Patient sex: M
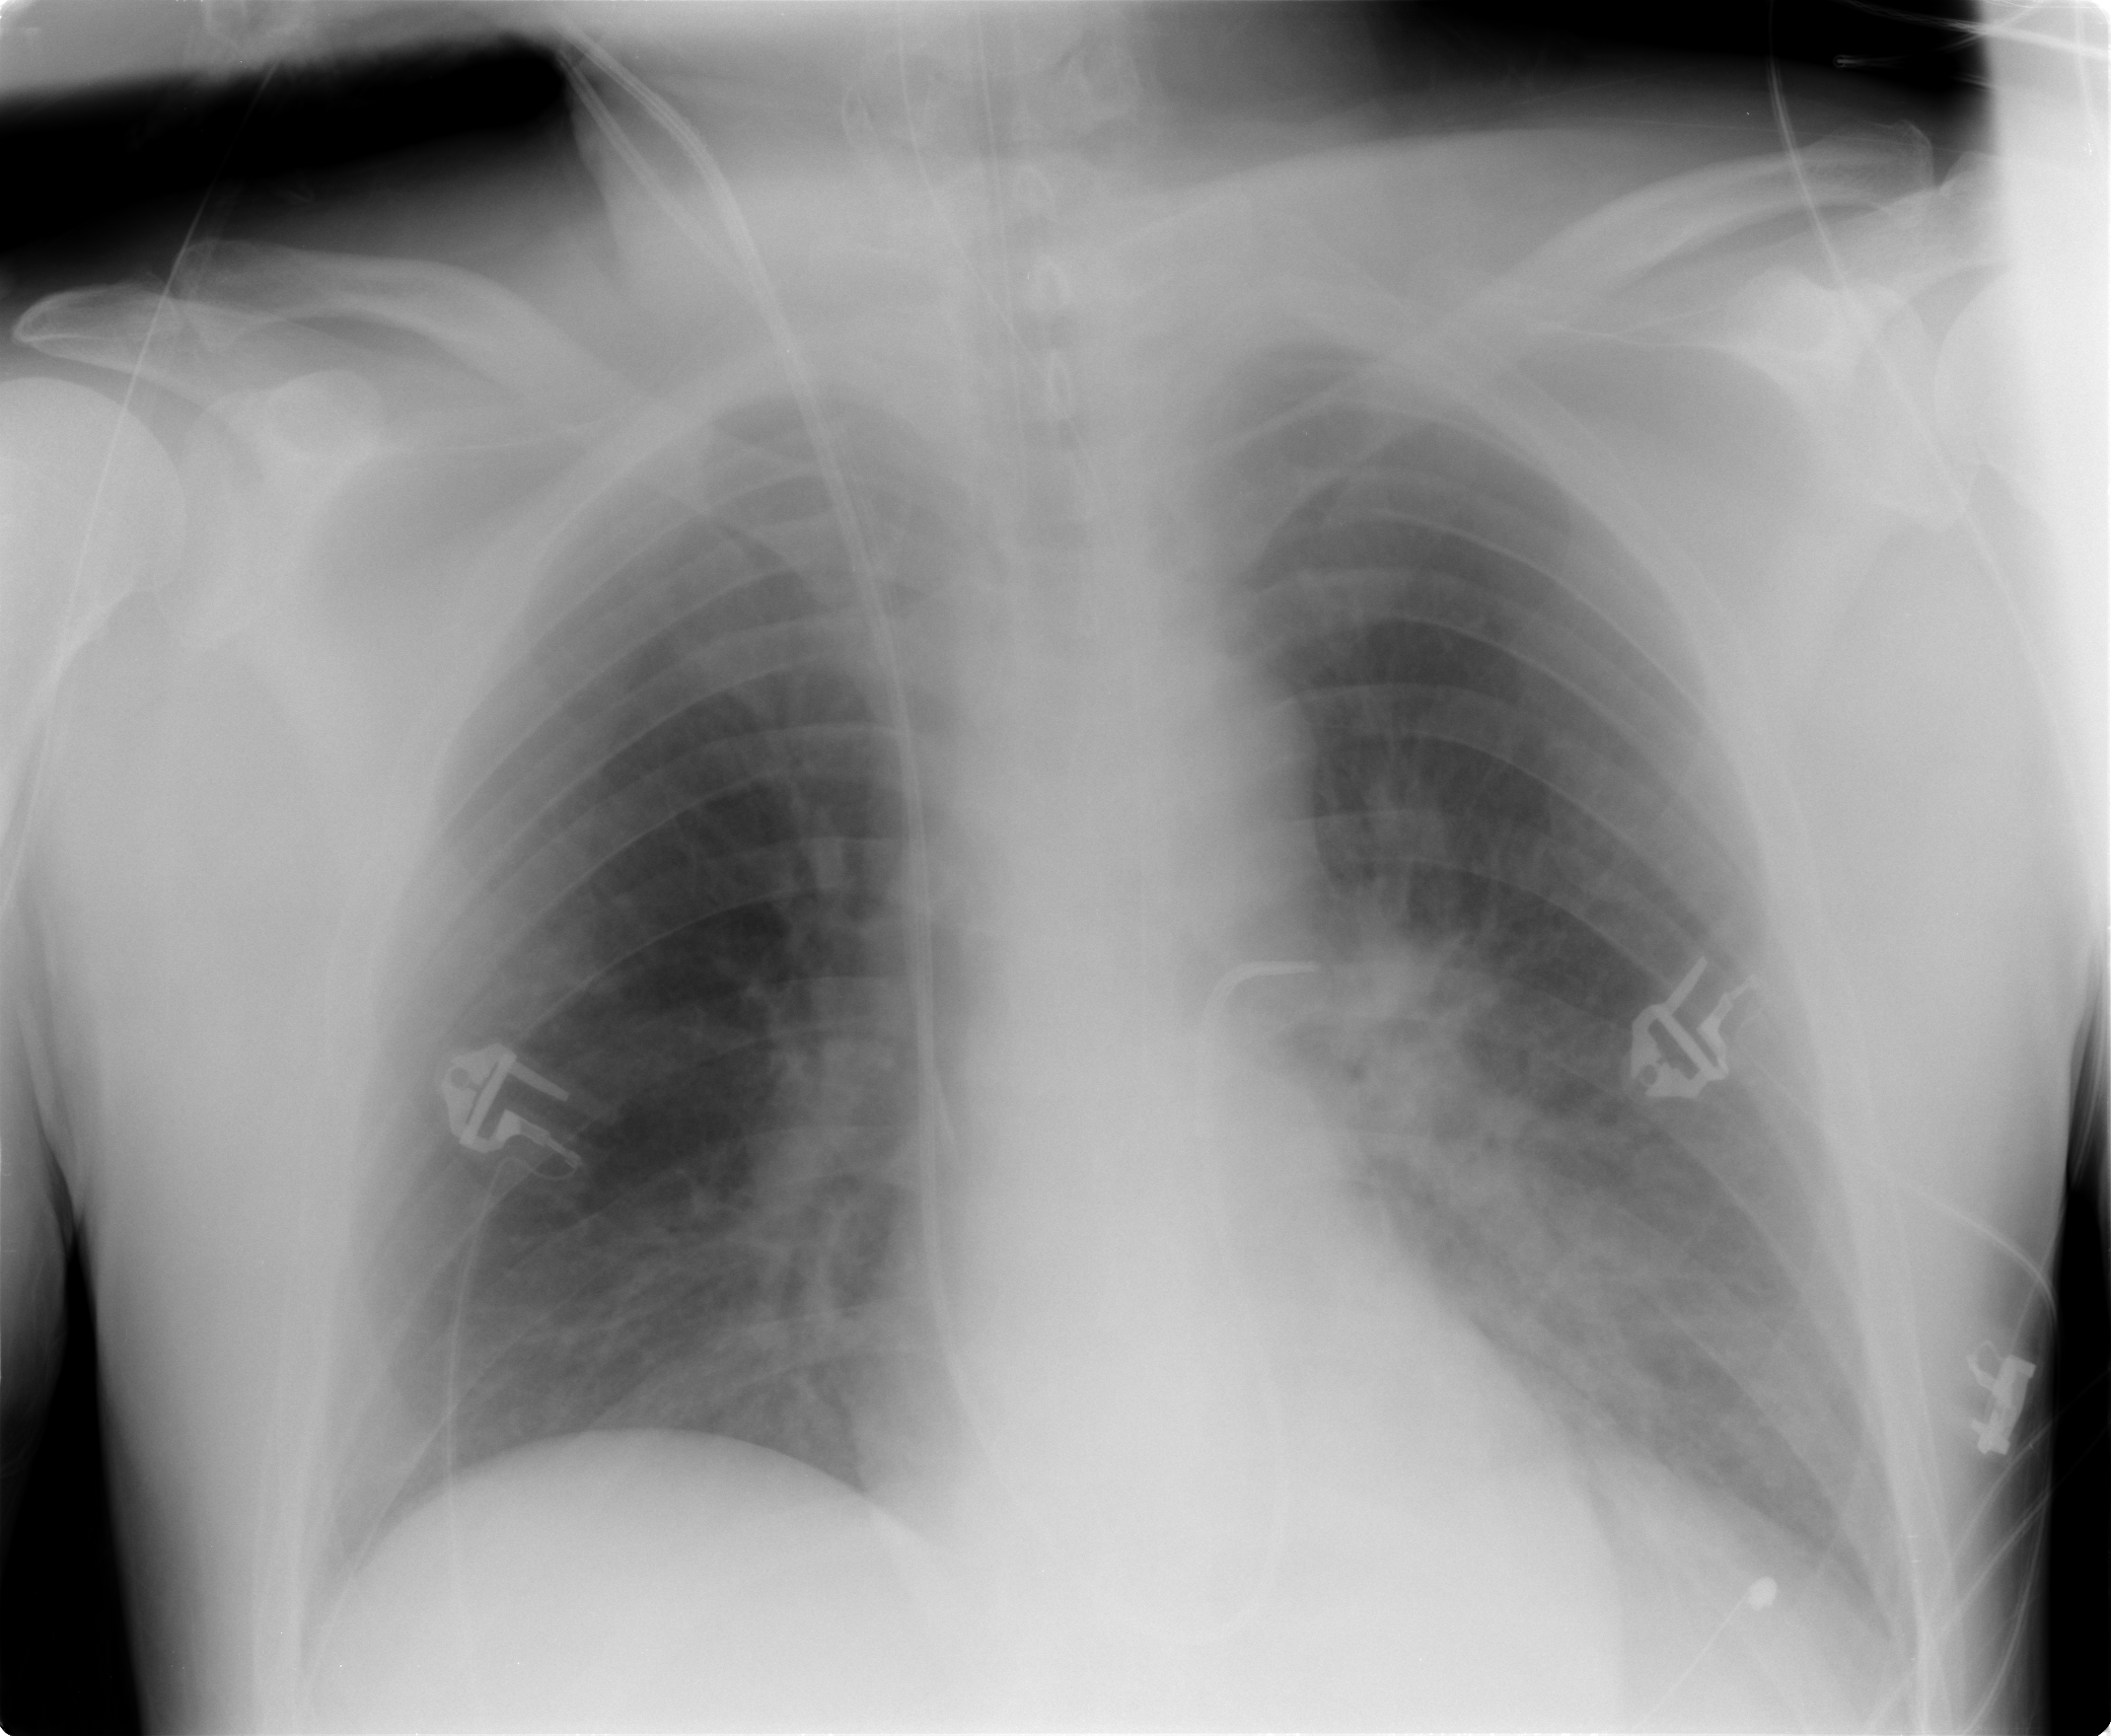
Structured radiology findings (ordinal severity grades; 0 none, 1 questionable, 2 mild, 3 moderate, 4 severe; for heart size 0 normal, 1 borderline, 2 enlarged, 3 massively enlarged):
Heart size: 0
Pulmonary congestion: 2
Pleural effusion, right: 0
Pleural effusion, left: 0
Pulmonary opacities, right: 0
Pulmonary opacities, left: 1
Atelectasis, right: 0
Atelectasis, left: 1